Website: walmart
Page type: address-validator
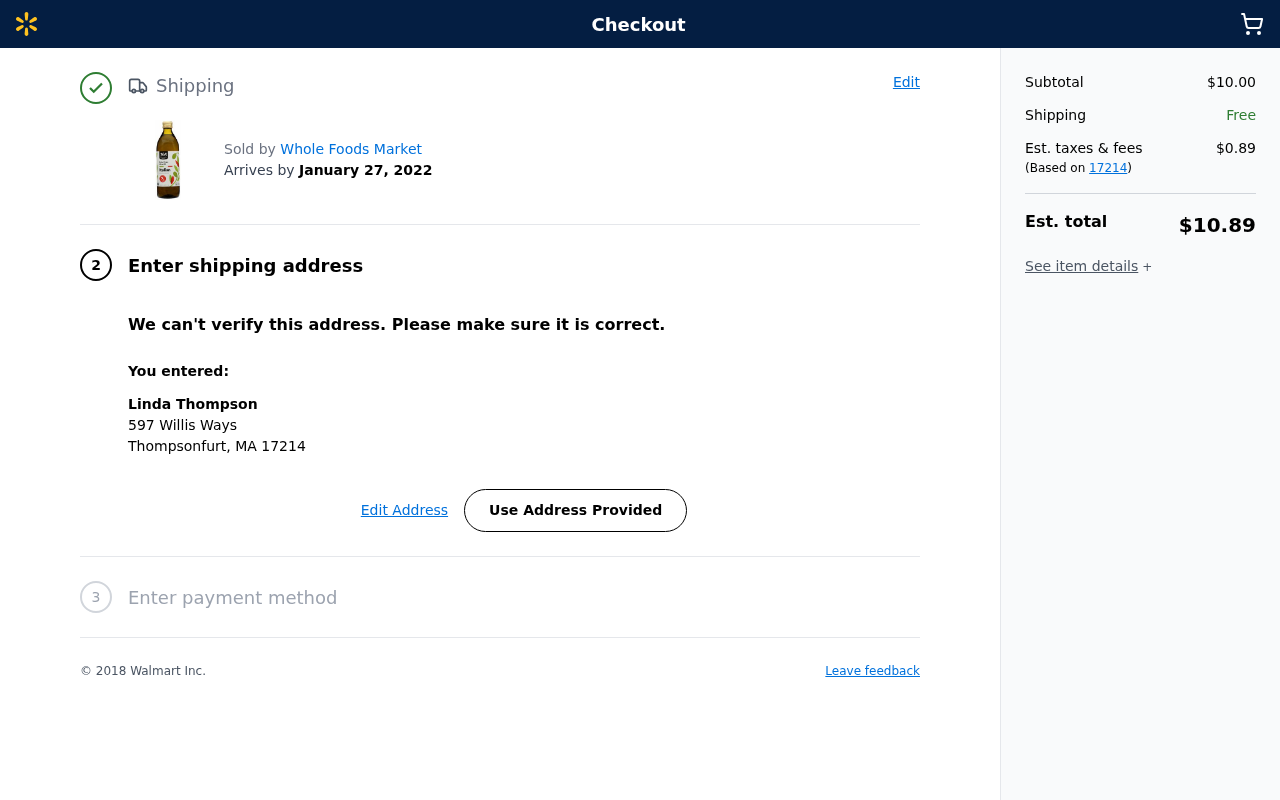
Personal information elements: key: PII_CITY_STATE_ZIP
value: Thompsonfurt, MA 17214
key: PII_FULLNAME
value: Linda Thompson
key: PII_POSTCODE
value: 17214
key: PII_STREET
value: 597 Willis Ways
Product elements: key: PRODUCT1_BRAND
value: Whole Foods Market
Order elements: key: ORDER_DELIVERY_DATE
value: January 27, 2022
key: ORDER_SUBTOTAL
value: $10.00
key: ORDER_SHIPPING_COST
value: Free
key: ORDER_TAX
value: $0.89
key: ORDER_TOTAL
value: $10.89